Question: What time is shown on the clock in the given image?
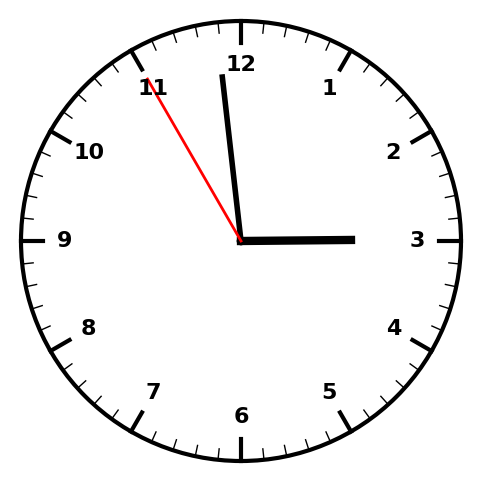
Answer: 02:58:55